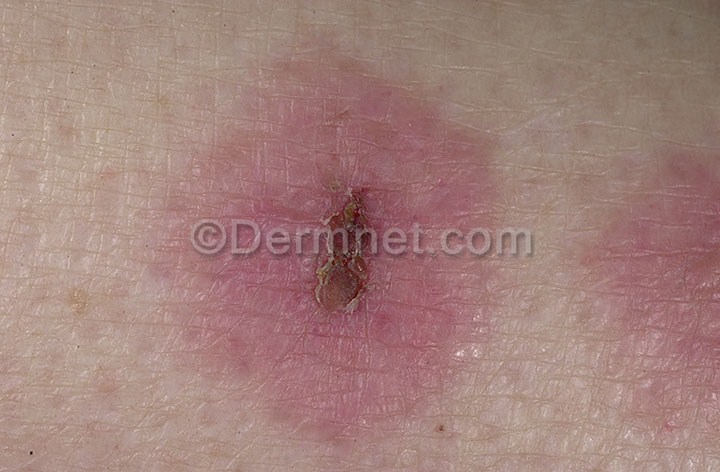
Disease: Vasculitis Photos